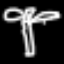
Label: palm tree